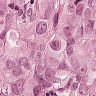
Metastatic tissue present: yes